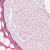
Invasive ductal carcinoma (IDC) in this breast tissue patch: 0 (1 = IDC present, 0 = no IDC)